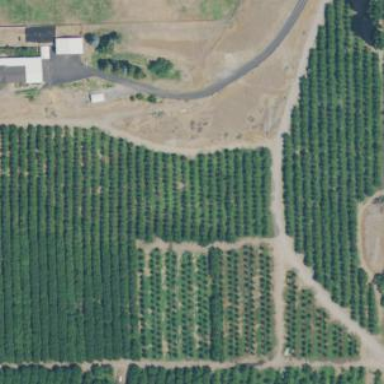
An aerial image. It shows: Orchard.